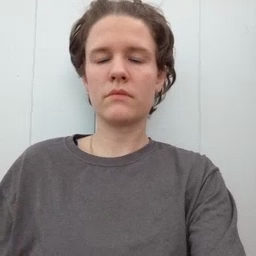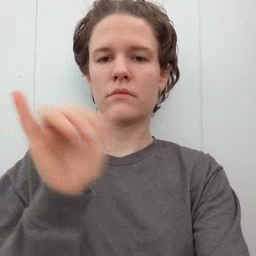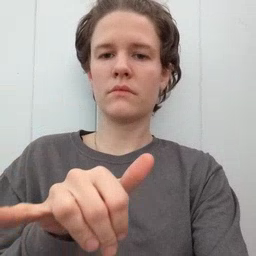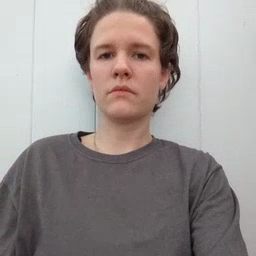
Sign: that